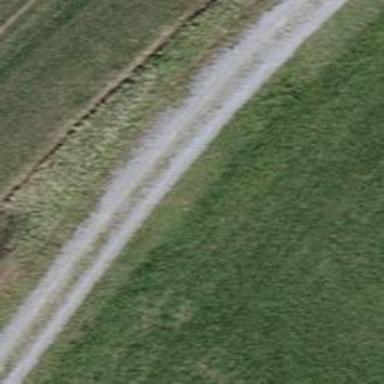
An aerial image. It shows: Track with fine gravel surface graded as grade 2.